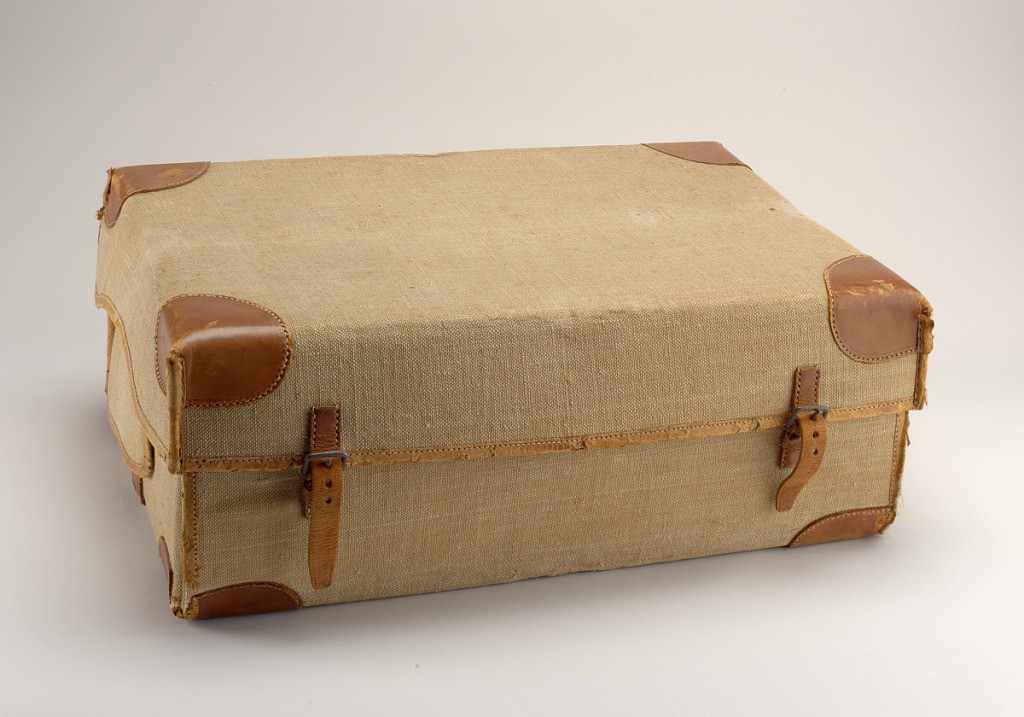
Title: Cutlery case cover
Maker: Unknown
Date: ca. 1890
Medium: linen, leather, metal
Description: Fitted cover with leather bound edges and corners, two buckles and straps.